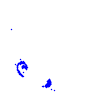
Particle: electron